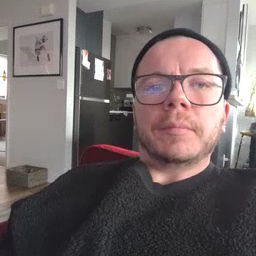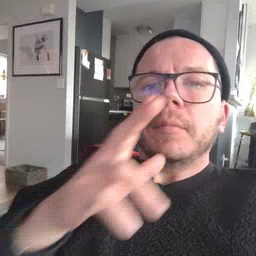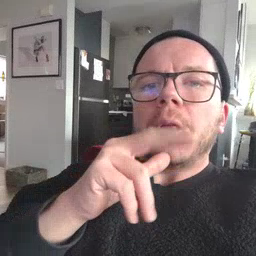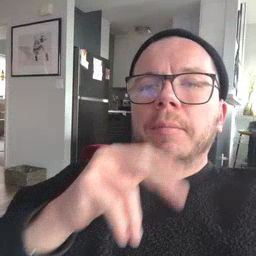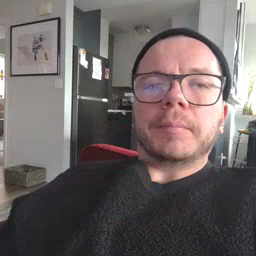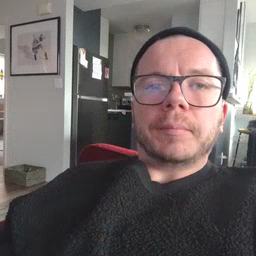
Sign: hen